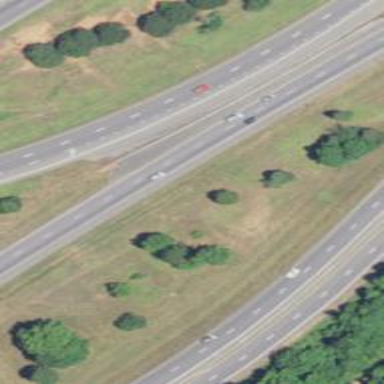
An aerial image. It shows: Motorway.